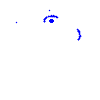
Particle: proton